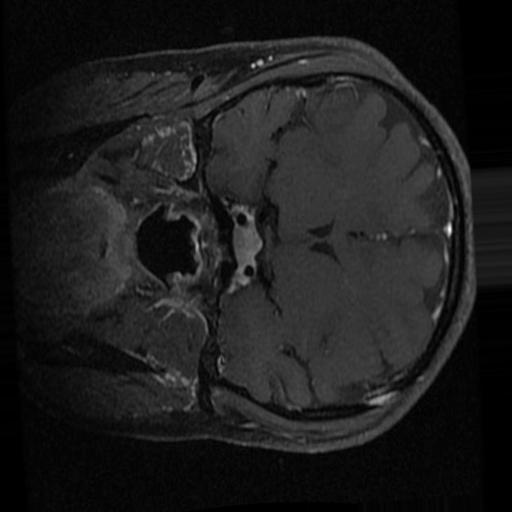
Label: brain_tumor